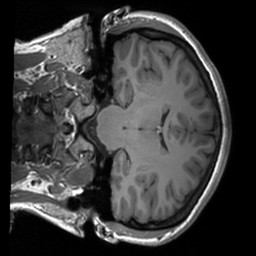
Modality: T1w
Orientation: coronal
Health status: healthy
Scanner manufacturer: siemens
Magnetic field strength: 3 T
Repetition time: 1.9 s
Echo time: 0.00226 s